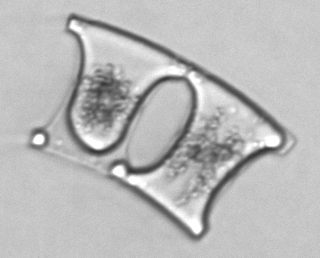
Label: Eucampia